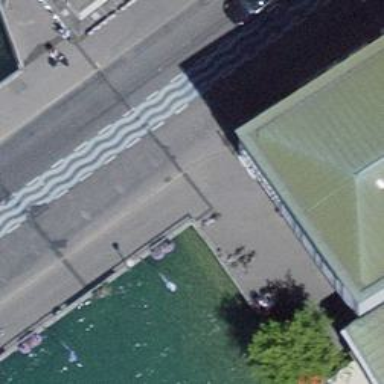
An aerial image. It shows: Primary highway bridge with asphalt surface. It has sidewalks on both sides and dedicated cycle lane.